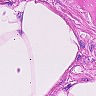
Metastatic tissue present: no